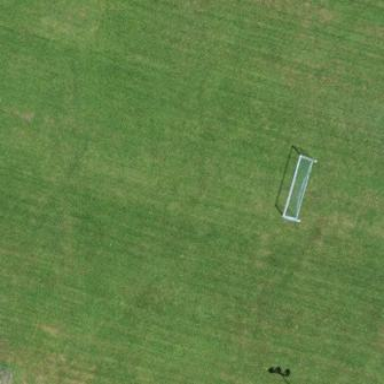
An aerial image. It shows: Grass pitch used for soccer.